Question: I'm working on a iOS Application and i use Google drive to access my files , login and listing file works fine , but I'm just asking how i can add a cancel button on the Login interface provided by Google drive sdk see the Image bellow

As,you see there are no way to do a 'cancel' or a 'go back' button.
Here Is my code
'''
// verify if the user is already connected or not
- (void)checkIfIsConnected
{
// Check for authorization.
GTMOAuth2Authentication *auth =
[GTMOAuth2ViewControllerTouch authForGoogleFromKeychainForName:kKeychainItemName
clientID:kClientID
clientSecret:kClientSecret];
if ([auth canAuthorize]) {
[self isAuthorizedWithAuthentication:auth];
}else
{
[self ConnectToDrive];
}
}
- (GTLServiceDrive *)driveService {
static GTLServiceDrive *service = nil;
if (!service) {
service = [[GTLServiceDrive alloc] init];
// Have the service object set tickets to fetch consecutive pages
// of the feed so we do not need to manually fetch them.
service.shouldFetchNextPages = YES;
// Have the service object set tickets to retry temporary error conditions
// automatically.
service.retryEnabled = YES;
}
return service;
}
-(void) ConnectToDrive{
SEL finishedSelector = @selector(viewController:finishedWithAuth:error:);
GTMOAuth2ViewControllerTouch *authViewController =
[[GTMOAuth2ViewControllerTouch alloc] initWithScope:kGTLAuthScopeDrive
clientID:kClientID
clientSecret:kClientSecret
keychainItemName:kKeychainItemName
delegate:self
finishedSelector:finishedSelector];
[self.fileManagementViewController presentModalViewController:authViewController animated:YES];
}
// Action executed after finishing the Authentication
- (void)viewController:(GTMOAuth2ViewControllerTouch *)viewController
finishedWithAuth:(GTMOAuth2Authentication *)auth
error:(NSError *)error {
[self.fileManagementViewController dismissModalViewControllerAnimated:YES];
if (error == nil) {
[self isAuthorizedWithAuthentication:auth];
}
}
- (void)isAuthorizedWithAuthentication:(GTMOAuth2Authentication *)auth {
[[self driveService] setAuthorizer:auth];
self.isAuthorized = YES;
[self loadDriveFiles];
}
'''
so what wrong ??
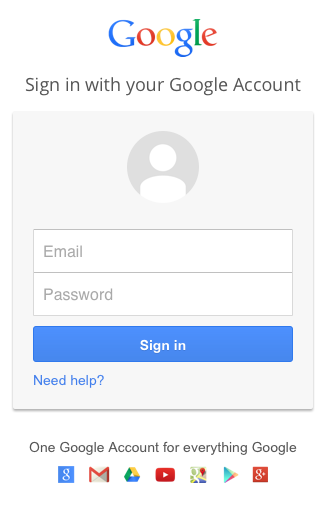
Answer: Please follow the steps -

Go to--> 'GTLSource->Common->OAuth2->Touch-->GTMOAuth2ViewControllerTouch.m'
'''
-(void)viewDidLoad
{
[self setUpNavigation];
[self.navigationController.navigationBar setTitleTextAttributes:@ {NSForegroundColorAttributeName : [UIColor blueColor]}];
self.navigationController.navigationBar.translucent = NO;
UINavigationBar *naviBarObj = [[UINavigationBar alloc] initWithFrame:CGRectMake(0, 0, 320, 63)];
[self.view addSubview:naviBarObj];
UIBarButtonItem *cancelItem = [[UIBarButtonItem alloc]initWithTitle:[NSString stringWithFormat:NSLocalizedString(@"Cancel", nil)] style:UIBarButtonItemStyleBordered target:self
action:@selector(cancelGdriveSignIn:)];
UINavigationItem *navigItem = [[UINavigationItem alloc] initWithTitle:@"Google Drive"];
navigItem.rightBarButtonItem = cancelItem;
naviBarObj.items = [NSArray arrayWithObjects: navigItem,nil];
}
-(void)cancelGdriveSignIn:(id)sender
{
[self dismissViewControllerAnimated:YES completion:^(void){}];
}
-(void)setUpNavigation // Default Method Available
{
rightBarButtonItem_.customView = navButtonsView_;
self.navigationItem.rightBarButtonItem = rightBarButtonItem_;
}
'''
Once you add the above changes in the GTMOAuth2ViewControllerTouch.m and run it. you will get cancel button like this-

Happy Coding......!!